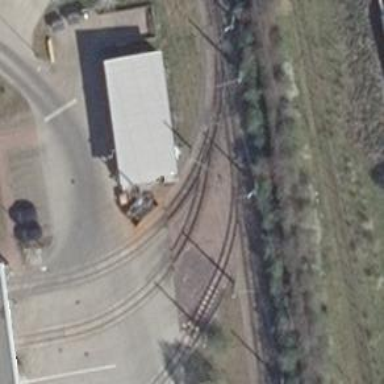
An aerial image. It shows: Railway switch with the turnout pointing to the right.